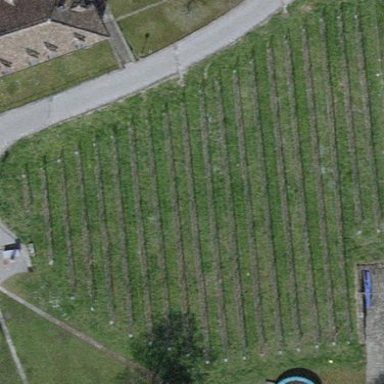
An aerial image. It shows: Vineyard growing grapes.